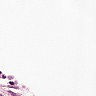
Metastatic tissue present: no